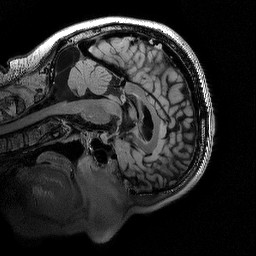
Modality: T2w
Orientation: sagittal
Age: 55
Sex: male
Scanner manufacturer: siemens
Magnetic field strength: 3 T
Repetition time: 5 s
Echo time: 0.386 s